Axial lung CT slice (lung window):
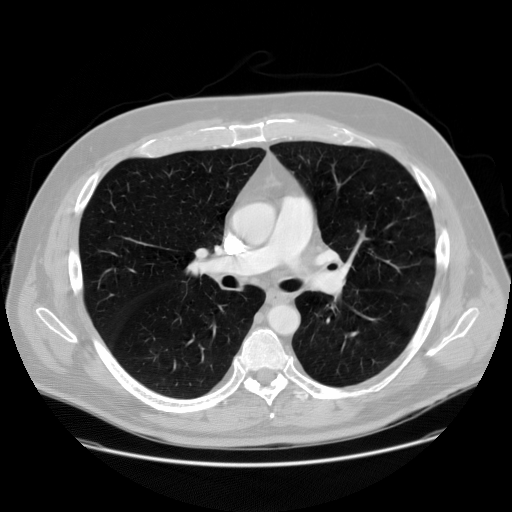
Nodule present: no